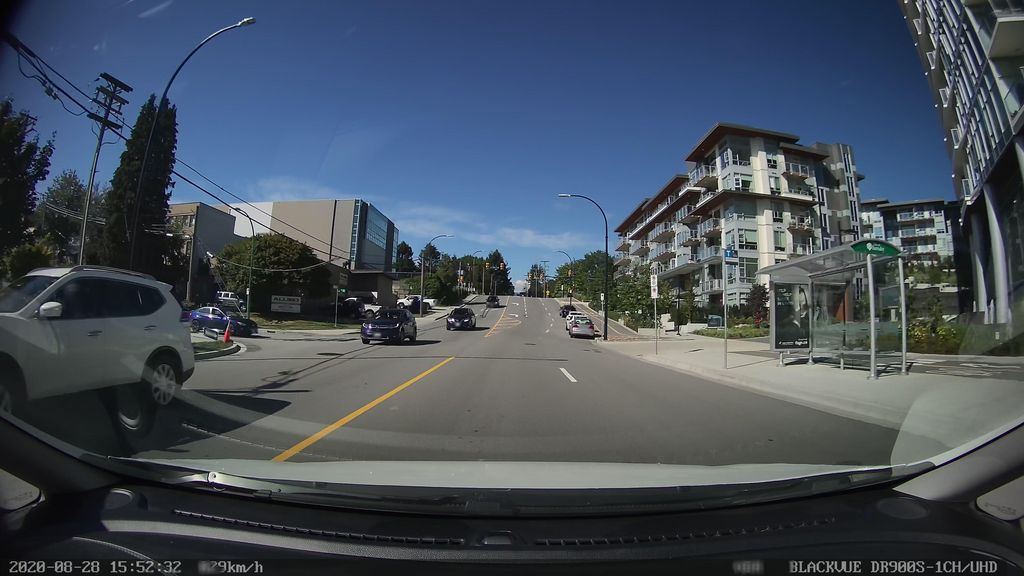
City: vancouver